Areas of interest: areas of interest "Sport and cultural"
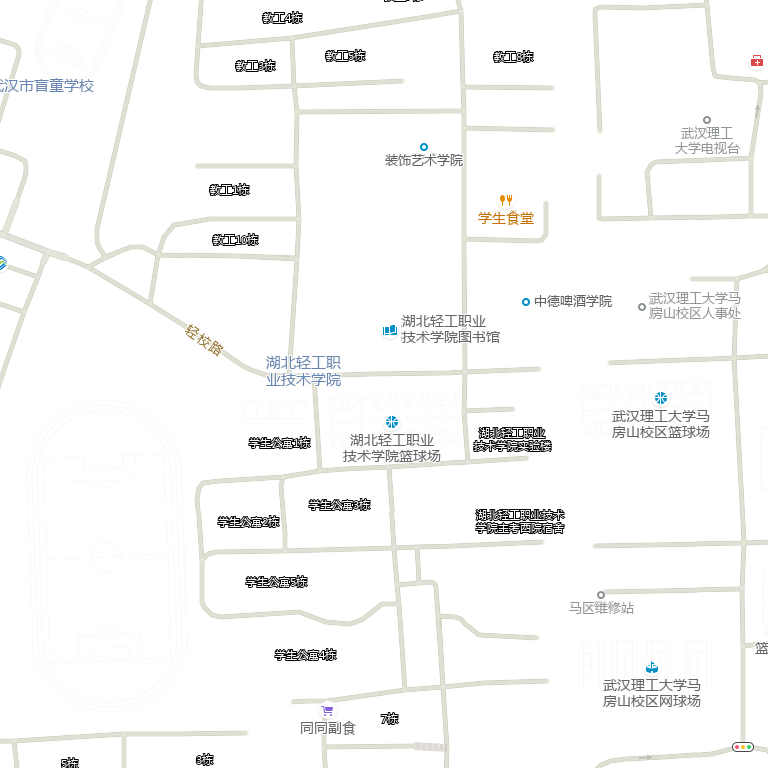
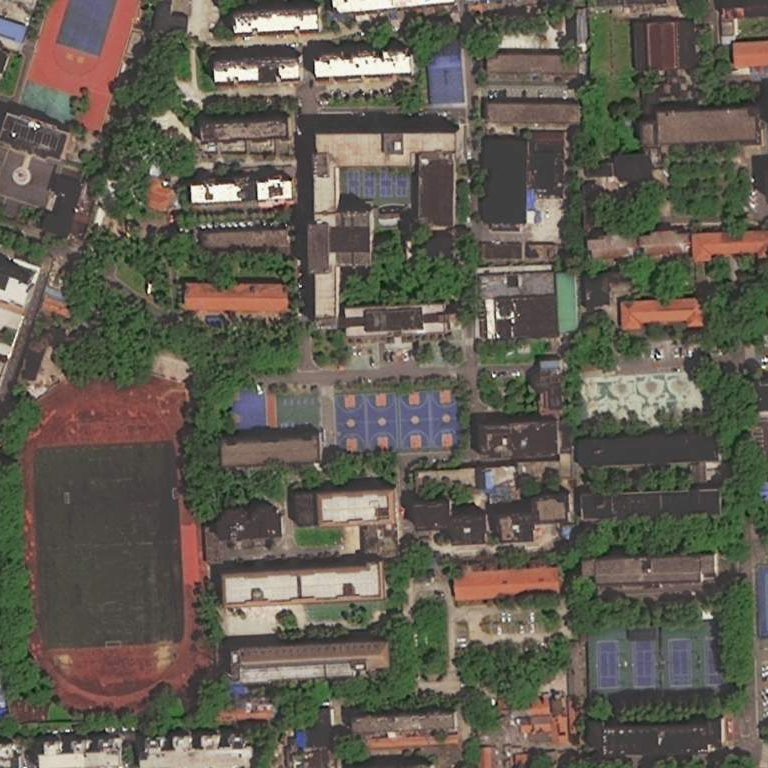